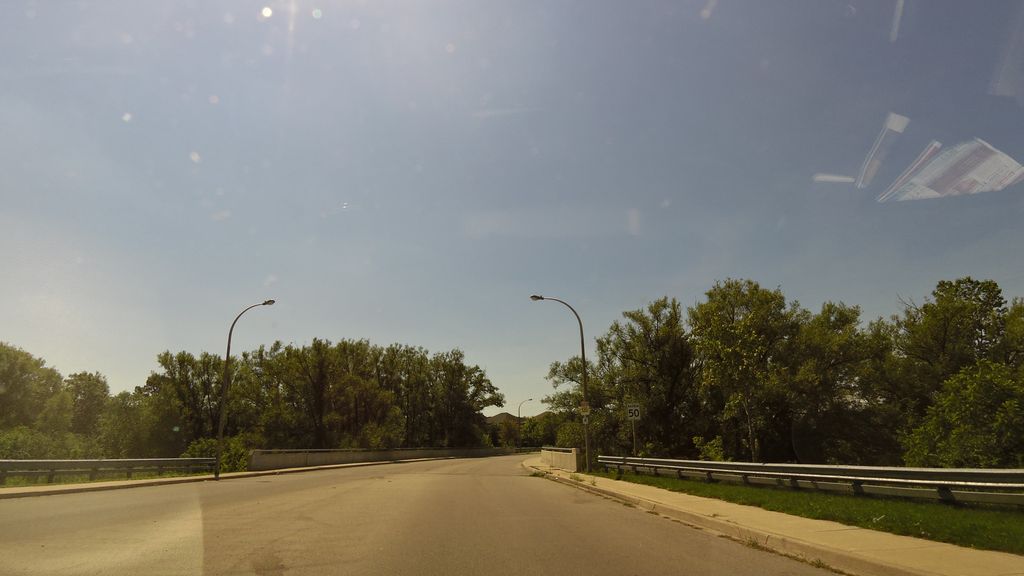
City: hamilton